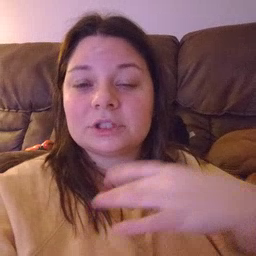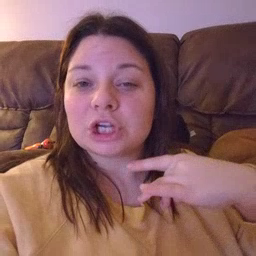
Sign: shirt